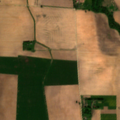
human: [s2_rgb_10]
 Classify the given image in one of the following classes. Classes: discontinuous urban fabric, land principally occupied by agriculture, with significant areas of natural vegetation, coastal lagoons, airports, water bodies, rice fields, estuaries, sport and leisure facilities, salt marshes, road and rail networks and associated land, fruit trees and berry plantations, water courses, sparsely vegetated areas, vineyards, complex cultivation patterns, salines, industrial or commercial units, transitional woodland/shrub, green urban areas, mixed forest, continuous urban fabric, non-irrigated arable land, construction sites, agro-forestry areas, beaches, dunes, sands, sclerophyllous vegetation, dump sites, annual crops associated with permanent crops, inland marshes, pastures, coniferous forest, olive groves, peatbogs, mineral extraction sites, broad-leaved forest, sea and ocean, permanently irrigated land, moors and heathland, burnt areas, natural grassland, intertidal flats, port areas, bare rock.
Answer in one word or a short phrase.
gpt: non-irrigated arable land, broad-leaved forest